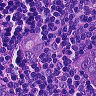
Metastatic tissue present: yes